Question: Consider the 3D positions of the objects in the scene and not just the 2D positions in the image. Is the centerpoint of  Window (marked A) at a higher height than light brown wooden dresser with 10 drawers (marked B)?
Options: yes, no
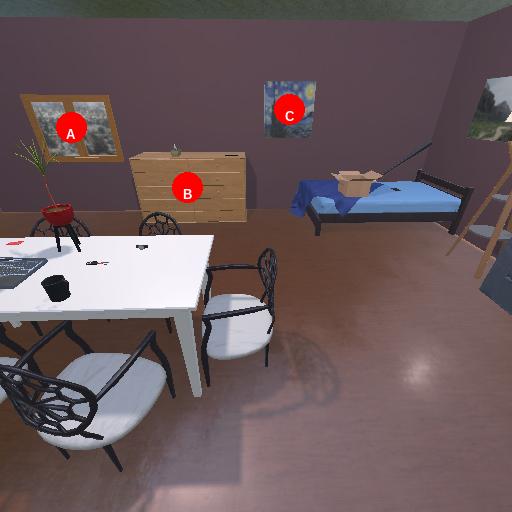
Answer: yes